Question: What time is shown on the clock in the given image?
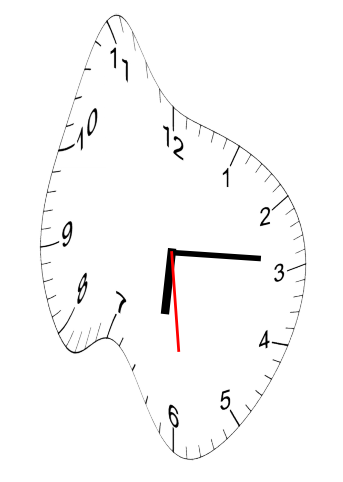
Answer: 06:14:29